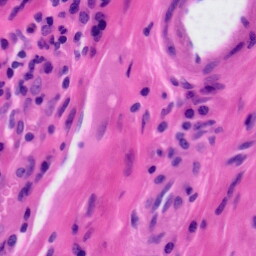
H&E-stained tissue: Tonsil